Field crop: tomato
Growth stage: 1
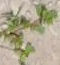
Species: portulaca